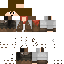
A male human skin with medium skin, wearing brown long hair dressed in a blue hoodie and black pants, featuring a closed mouth.